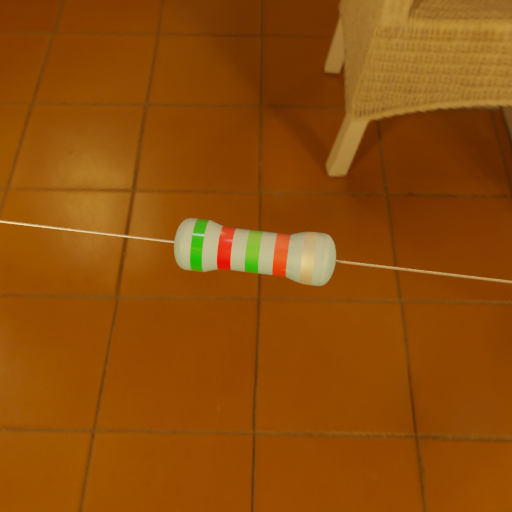
Resistor colour bands (in order): green, red, green, red, silver